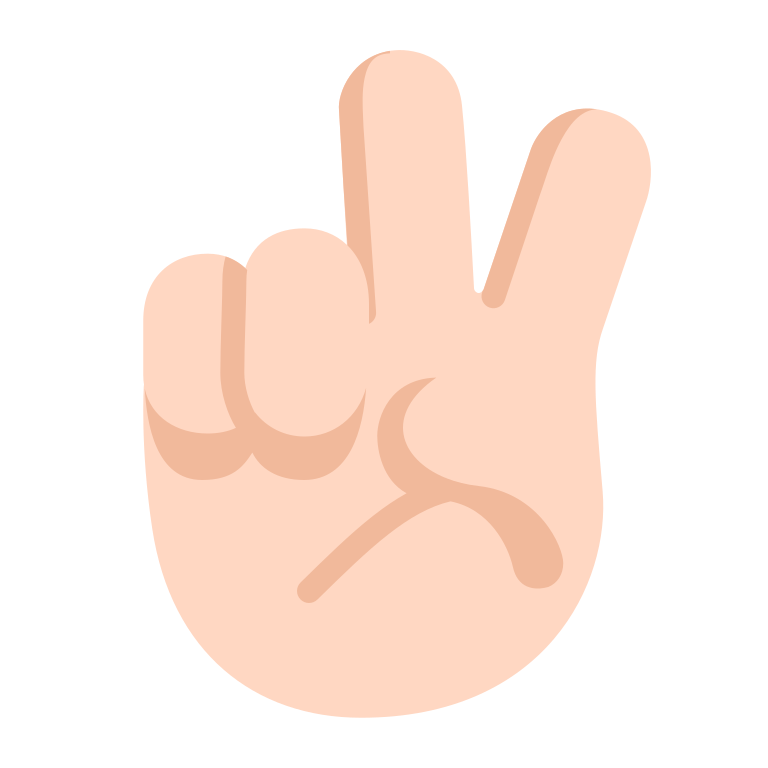
victory hand flat light